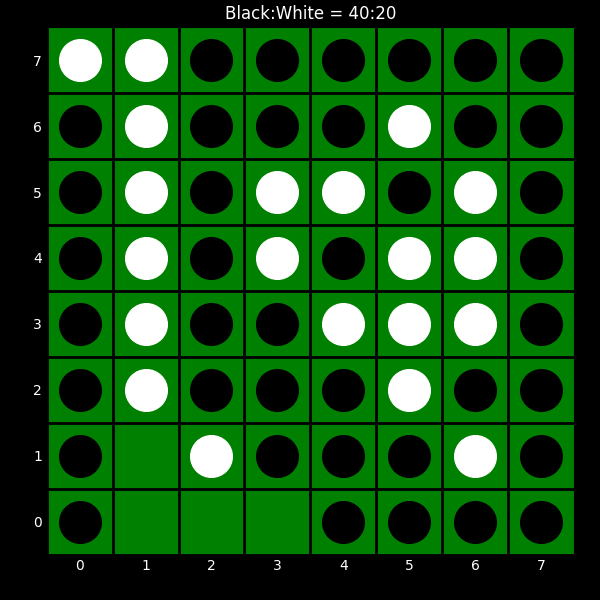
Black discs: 40
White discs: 20